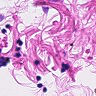
Metastatic tissue present: no